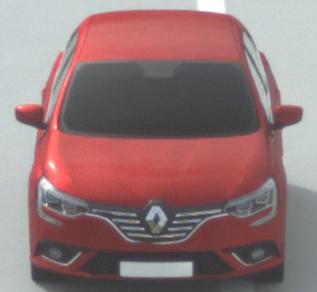
Make: Renault
Model: Mégane ENERGY TCe 100
Detailed model: Mégane (IV)
Model produced from: 2016/03
Model produced until: 2018/08
Doors: 5
Color: red
Road condition: dry road
Daytime: morning or afternoon
Contrast: low contrast